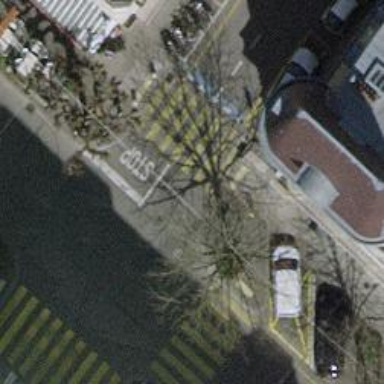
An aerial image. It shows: Marked crossing on the road.